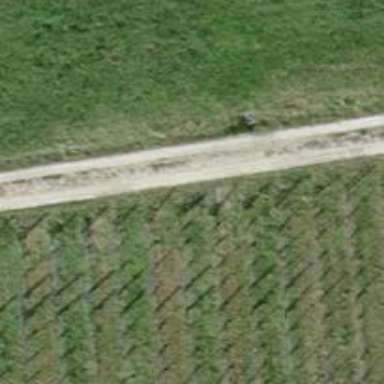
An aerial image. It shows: Unpaved track with grade2 tracktype.